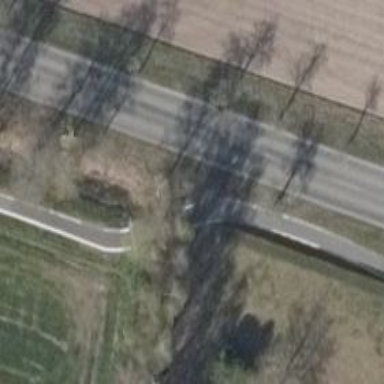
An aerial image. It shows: Path on bridge.